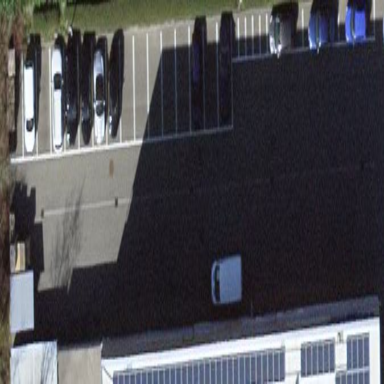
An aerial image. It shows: Parking area with surface.